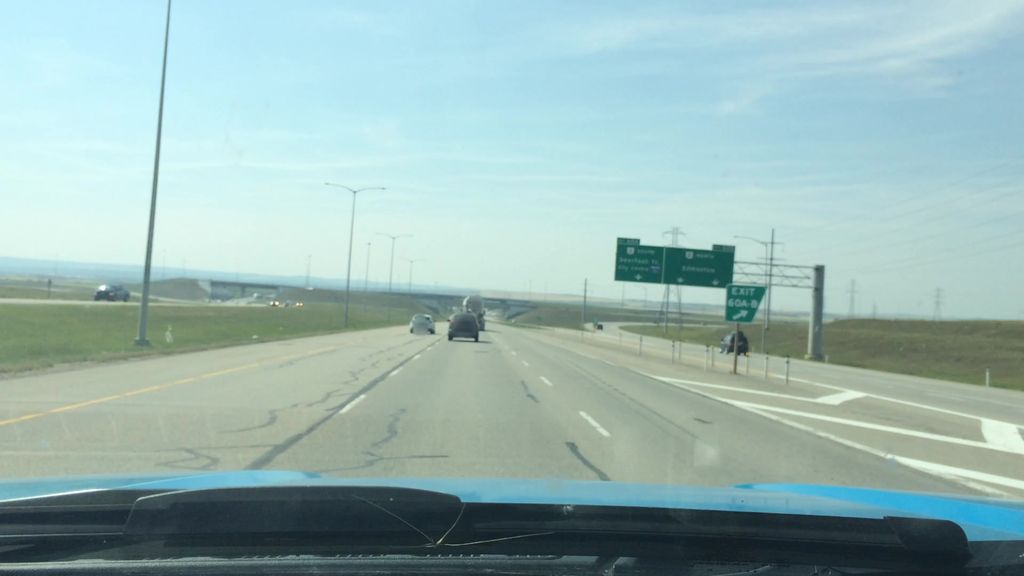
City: calgary